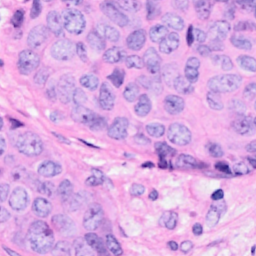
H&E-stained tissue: Breast